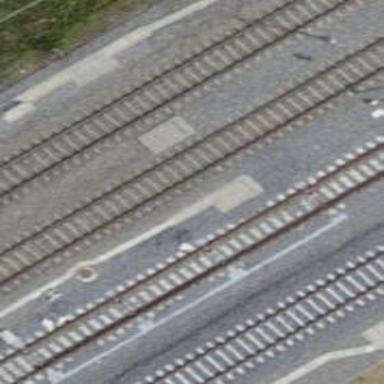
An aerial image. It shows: Single railway track with electrification through contact line.